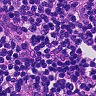
Metastatic tissue present: no